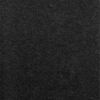
Label: dusty